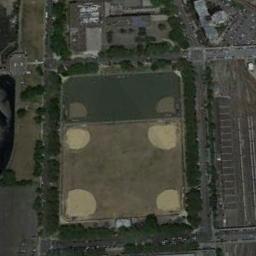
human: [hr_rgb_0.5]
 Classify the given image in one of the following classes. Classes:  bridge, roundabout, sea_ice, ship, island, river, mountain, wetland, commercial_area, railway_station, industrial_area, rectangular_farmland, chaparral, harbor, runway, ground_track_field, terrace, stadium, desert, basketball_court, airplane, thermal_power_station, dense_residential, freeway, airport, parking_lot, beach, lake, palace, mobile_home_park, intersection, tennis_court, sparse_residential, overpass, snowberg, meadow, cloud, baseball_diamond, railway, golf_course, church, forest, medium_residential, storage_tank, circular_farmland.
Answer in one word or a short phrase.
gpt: baseball_diamond